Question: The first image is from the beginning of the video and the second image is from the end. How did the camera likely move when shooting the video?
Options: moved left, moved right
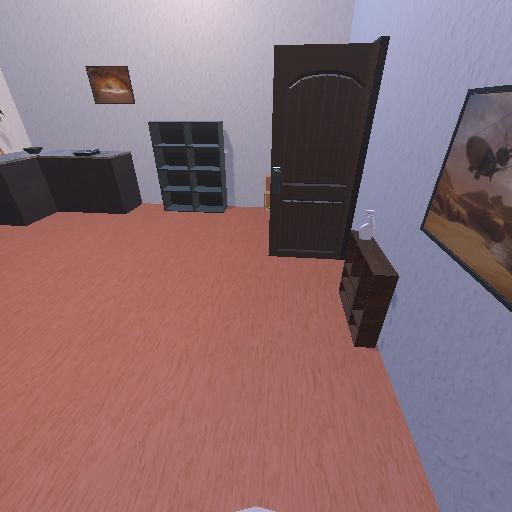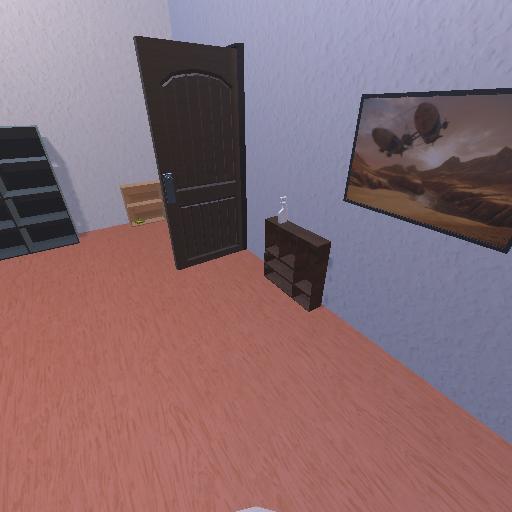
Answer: moved left